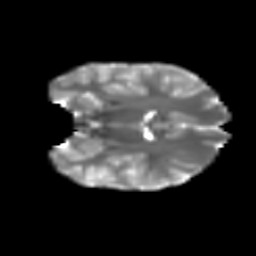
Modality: T2w
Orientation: coronal
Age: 14
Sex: female
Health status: ill
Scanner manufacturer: ge
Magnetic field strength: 3 T
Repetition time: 6.752 s
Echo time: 0.079 s